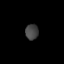
Tissue: lung
Cell type: Endothelial cells
Senescence score: 0.5797
Nuclear area (px): 199
Mean DAPI intensity: 68.221